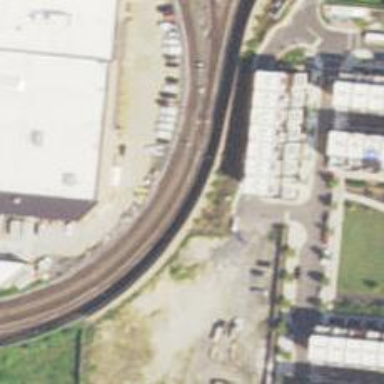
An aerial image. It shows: Electrified rail service yard.